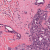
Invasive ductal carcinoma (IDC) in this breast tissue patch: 1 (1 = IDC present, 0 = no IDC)